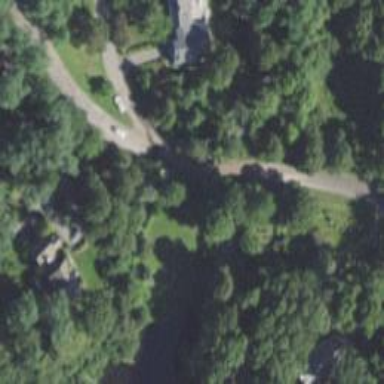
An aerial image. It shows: Residential road.